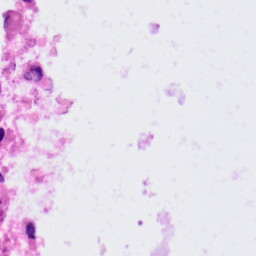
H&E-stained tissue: Colon